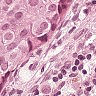
Metastatic tissue present: yes